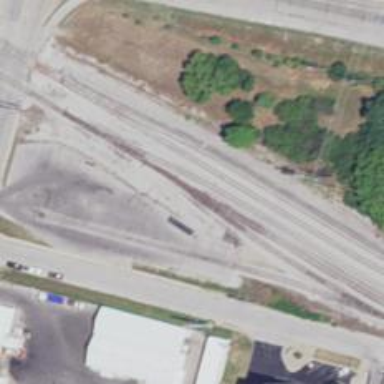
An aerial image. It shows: Railway siding with rails.